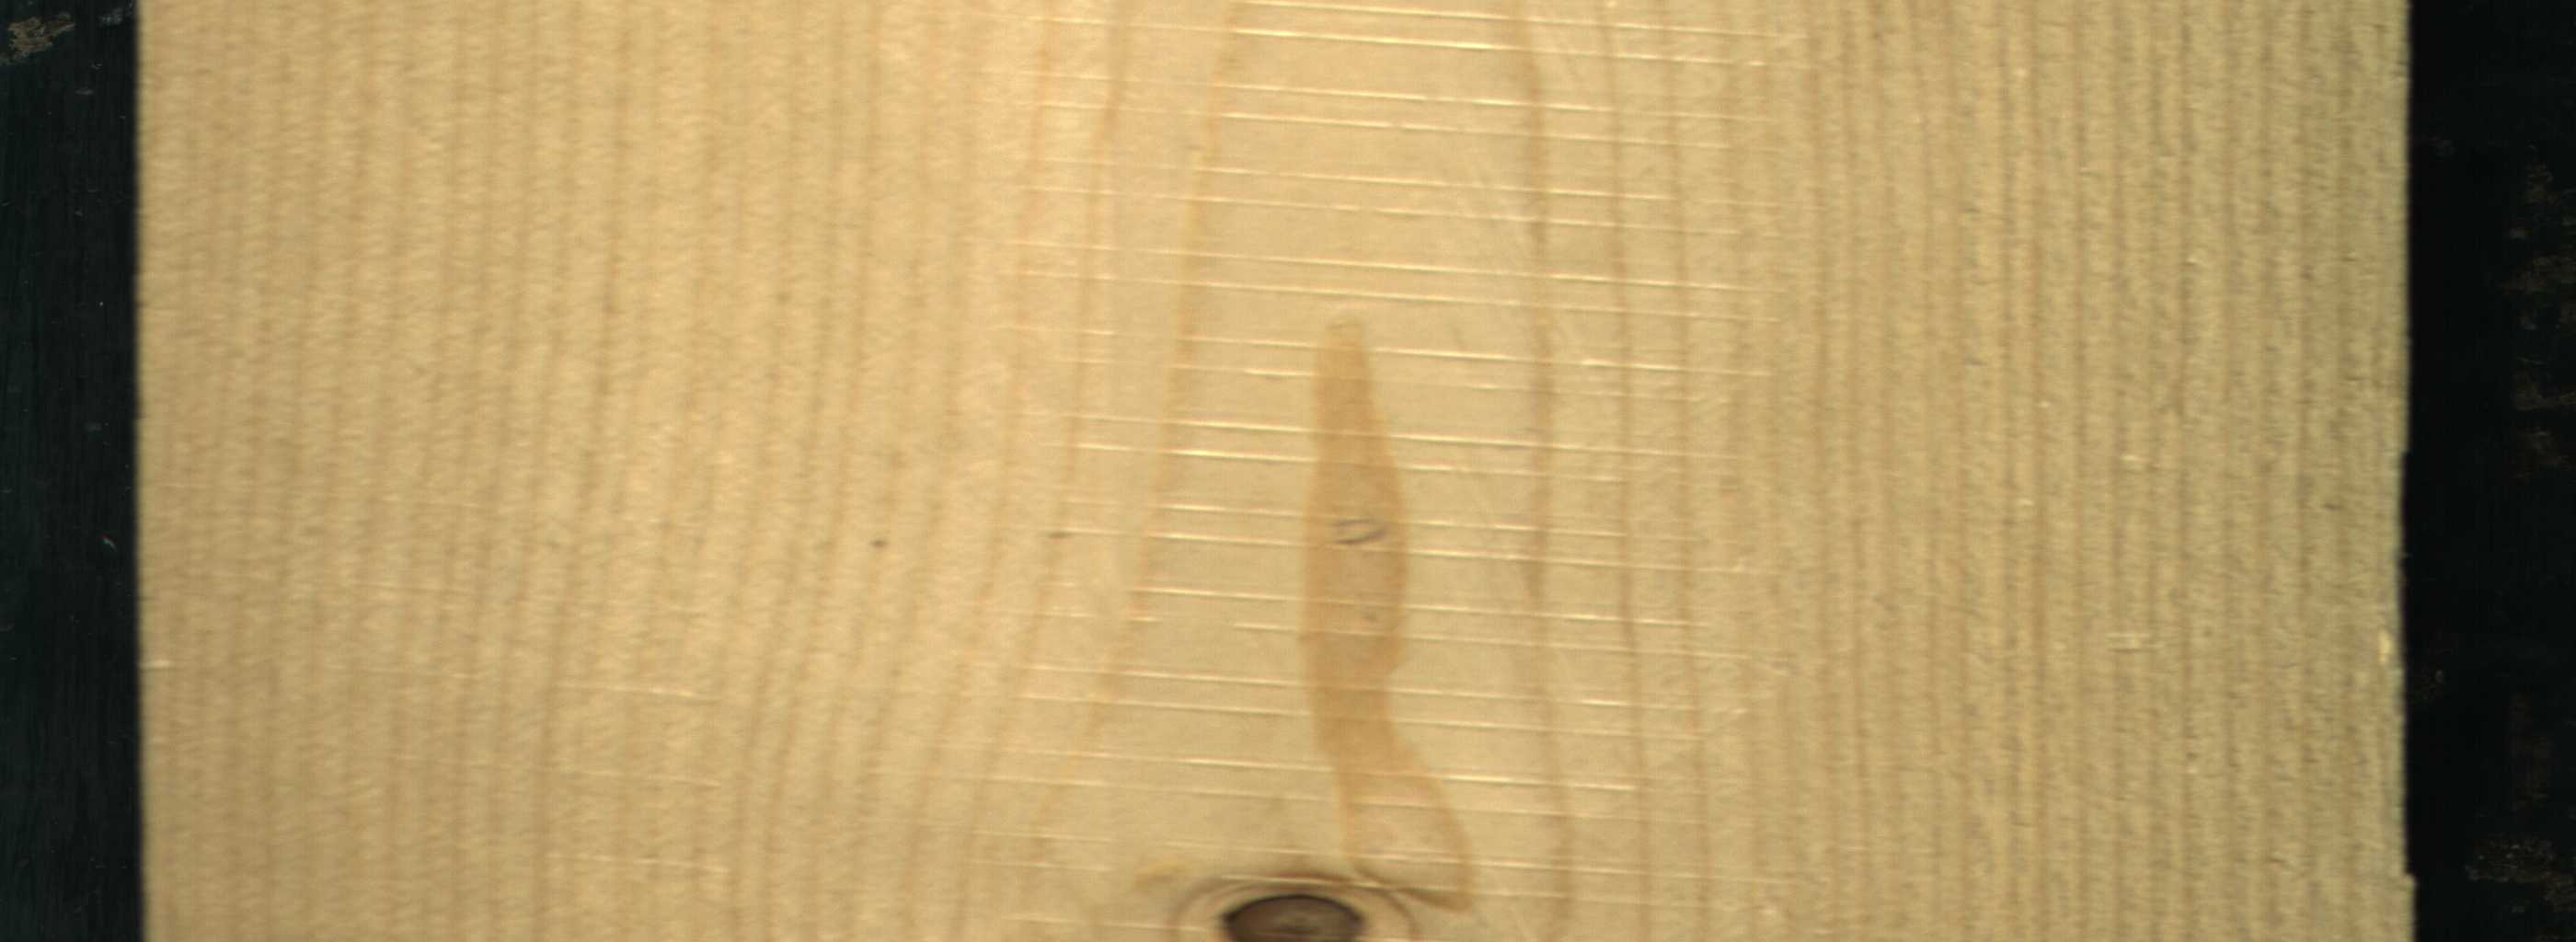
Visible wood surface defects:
Dead_Knot